Interaction volume radius: 10 \u00c5
Interaction volume height: 25 \u00c5
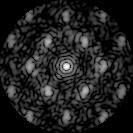
Disorder parameter: 0.5177